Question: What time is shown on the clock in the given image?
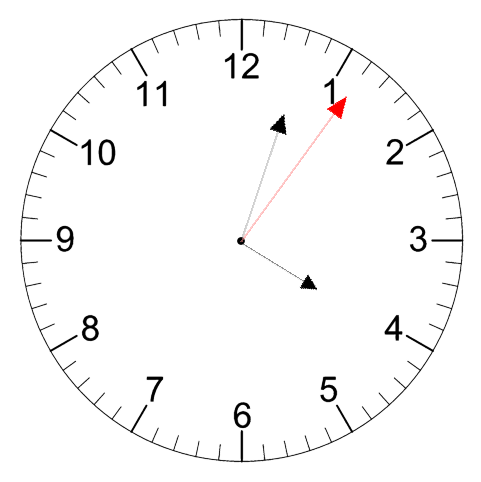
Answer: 04:03:06